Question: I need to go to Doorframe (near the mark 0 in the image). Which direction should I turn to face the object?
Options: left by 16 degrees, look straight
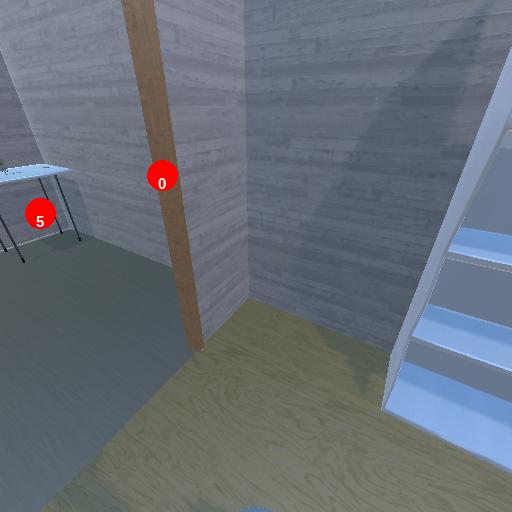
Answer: left by 16 degrees